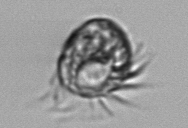
Label: Strombidium_morphotype1